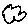
Label: cloud